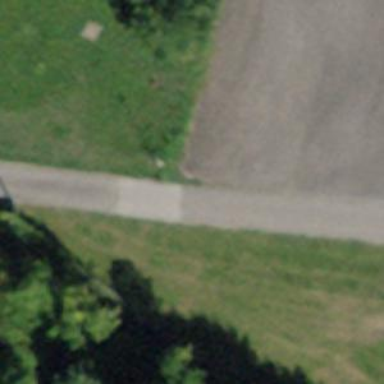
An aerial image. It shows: Lamppost serving as guidepost.